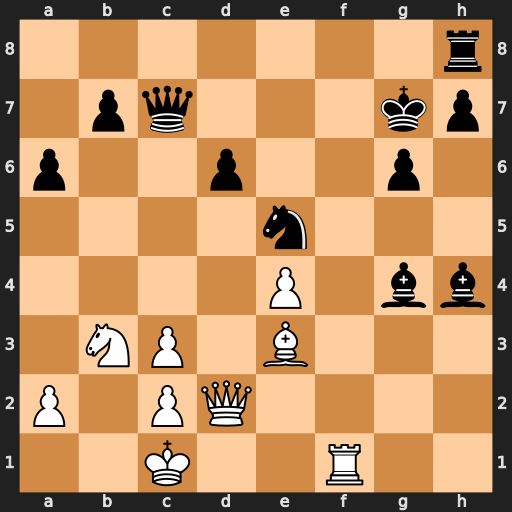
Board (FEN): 7r/1pq3kp/p2p2p1/4n3/4P1bb/1NP1B3/P1PQ4/2K2R2
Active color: w
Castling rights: -
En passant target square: -
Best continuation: Bh6+ Kg8 Rf8#